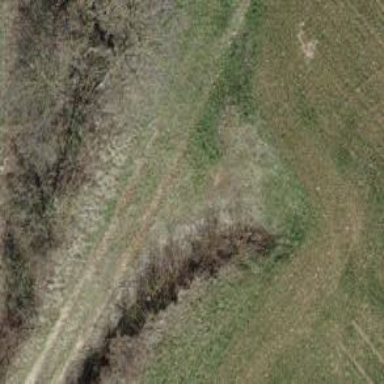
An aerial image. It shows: Track with very rough surface.